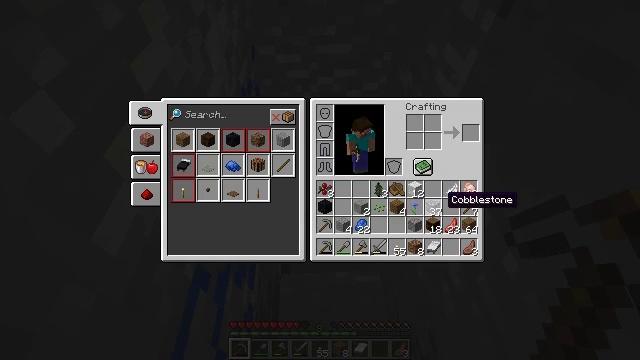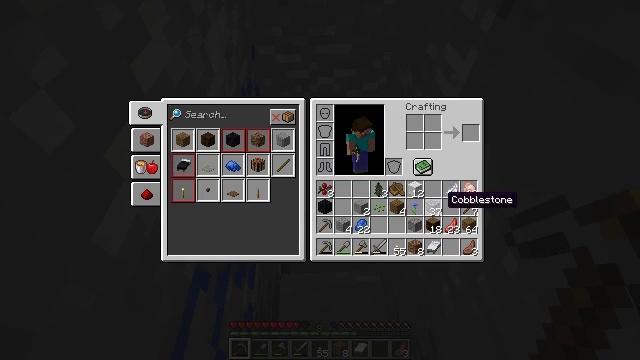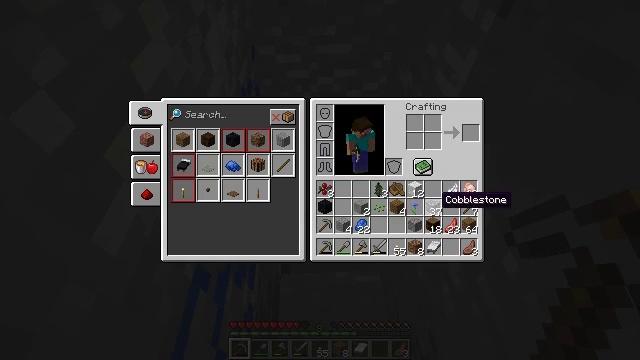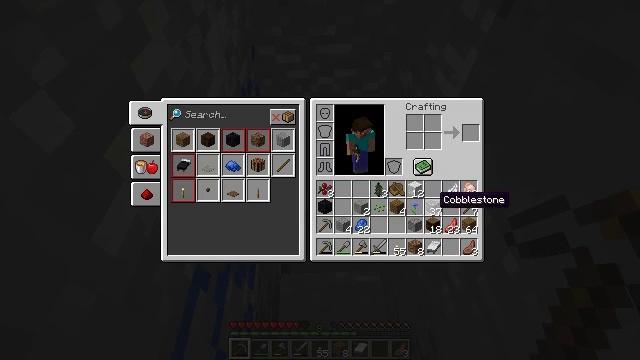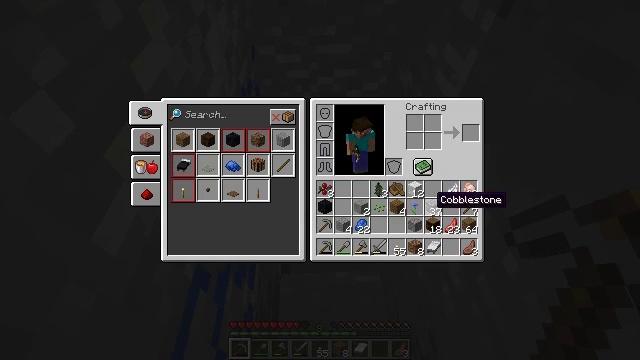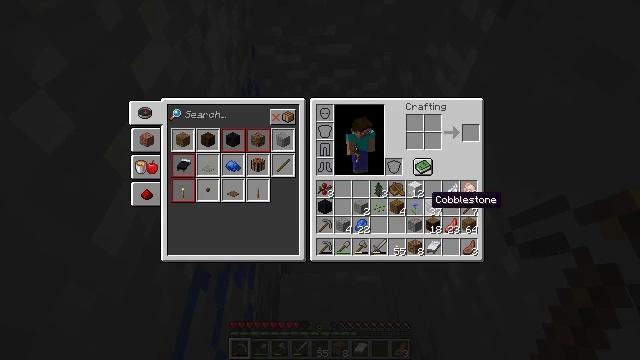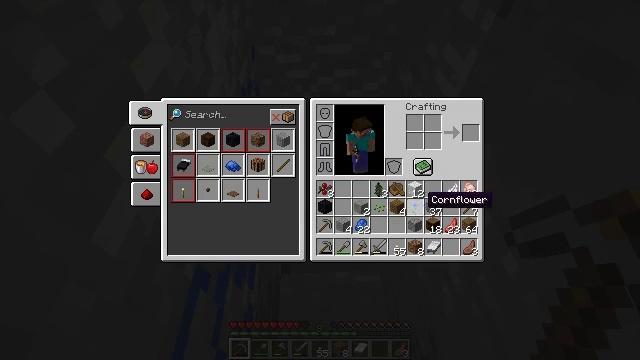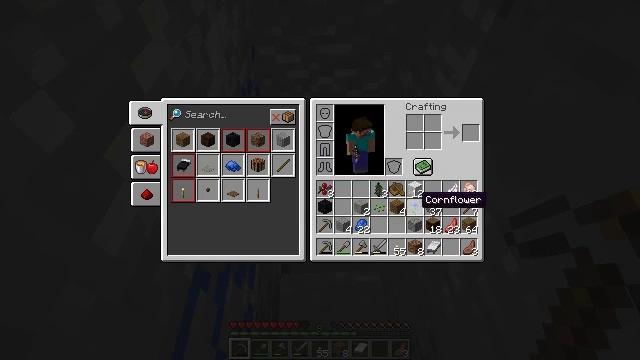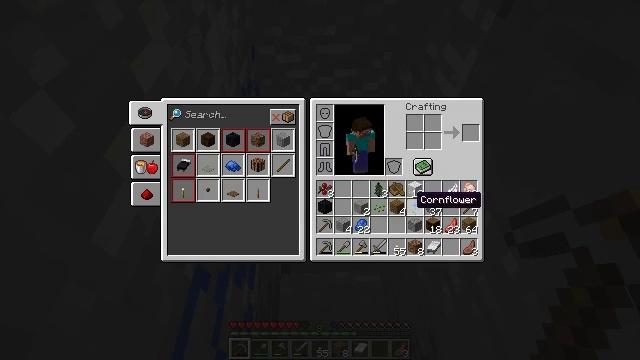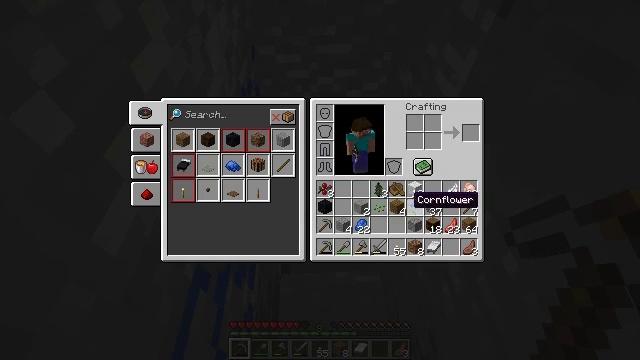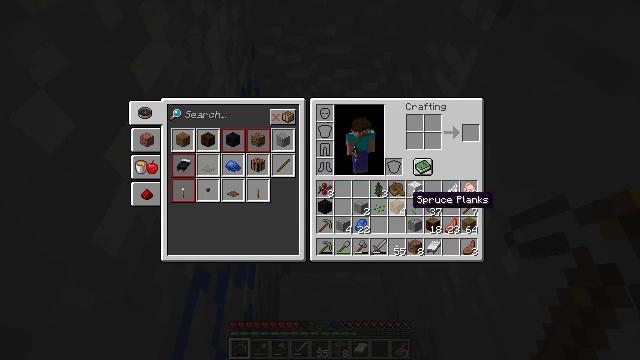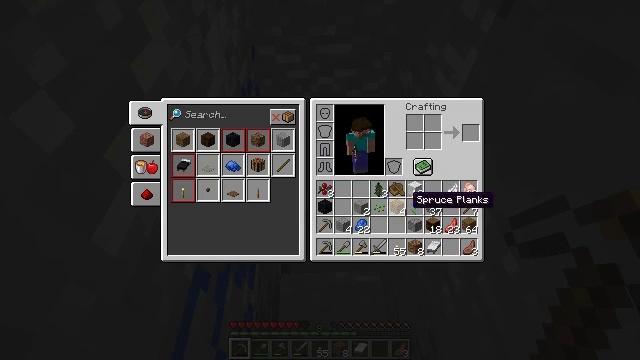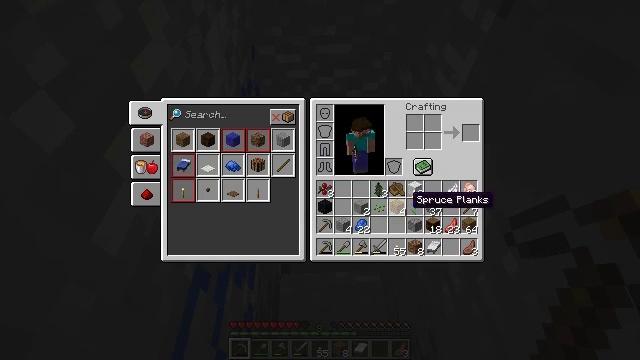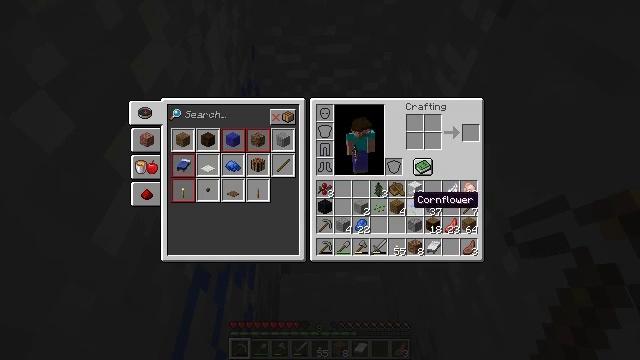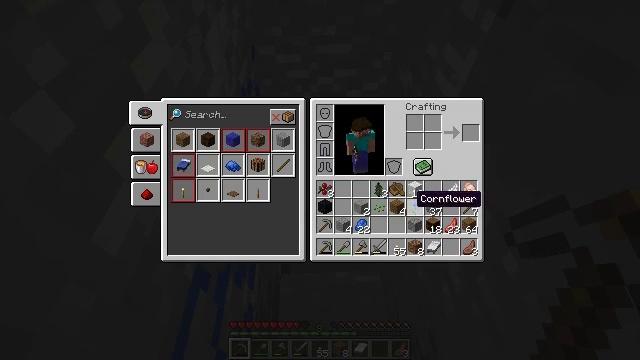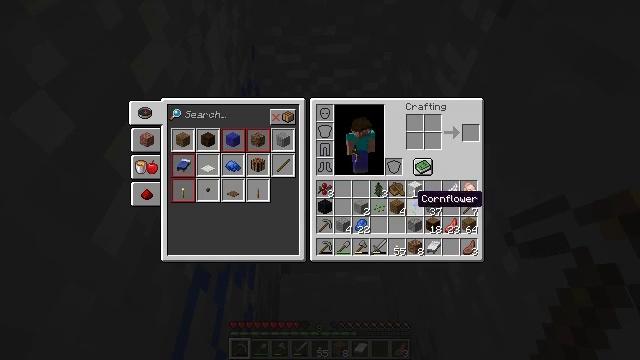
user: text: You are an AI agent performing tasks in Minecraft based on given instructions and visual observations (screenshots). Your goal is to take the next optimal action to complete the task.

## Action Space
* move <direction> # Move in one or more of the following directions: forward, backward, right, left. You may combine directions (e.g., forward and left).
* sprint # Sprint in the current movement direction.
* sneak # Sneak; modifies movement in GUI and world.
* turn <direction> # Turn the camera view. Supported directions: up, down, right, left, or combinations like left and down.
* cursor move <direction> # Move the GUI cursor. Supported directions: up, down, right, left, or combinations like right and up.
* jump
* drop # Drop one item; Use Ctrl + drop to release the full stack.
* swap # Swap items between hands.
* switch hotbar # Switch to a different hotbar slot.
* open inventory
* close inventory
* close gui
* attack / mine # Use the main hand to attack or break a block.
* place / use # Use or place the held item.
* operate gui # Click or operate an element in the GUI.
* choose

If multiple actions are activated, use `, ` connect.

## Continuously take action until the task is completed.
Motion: motion action
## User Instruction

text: Remove a cornflower from the inventory.
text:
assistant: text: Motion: no_op
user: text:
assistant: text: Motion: no_op
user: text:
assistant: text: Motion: no_op
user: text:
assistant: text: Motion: no_op
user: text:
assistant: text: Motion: no_op
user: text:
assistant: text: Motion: no_op
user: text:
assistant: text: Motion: no_op
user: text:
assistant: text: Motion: no_op
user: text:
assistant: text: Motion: no_op
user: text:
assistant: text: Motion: no_op
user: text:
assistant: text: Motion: no_op
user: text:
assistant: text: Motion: no_op
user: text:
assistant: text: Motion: no_op
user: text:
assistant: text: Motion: no_op
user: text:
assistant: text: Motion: no_op
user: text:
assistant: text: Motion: no_op
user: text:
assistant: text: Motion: no_op
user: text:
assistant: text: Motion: no_op
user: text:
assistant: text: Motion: operate gui
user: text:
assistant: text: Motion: operate gui
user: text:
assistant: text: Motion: cursor move right, operate gui
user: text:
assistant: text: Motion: cursor move right and up
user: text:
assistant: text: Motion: cursor move right and up
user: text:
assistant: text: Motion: cursor move right and up
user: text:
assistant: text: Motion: operate gui
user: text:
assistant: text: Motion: operate gui
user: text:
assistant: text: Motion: cursor move left
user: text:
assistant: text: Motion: cursor move left
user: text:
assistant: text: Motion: cursor move left and down
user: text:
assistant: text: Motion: cursor move left and down